Interaction volume radius: 5 \u00c5
Interaction volume height: 25 \u00c5
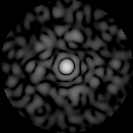
Disorder parameter: 0.8391